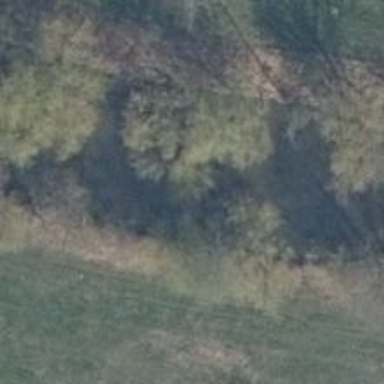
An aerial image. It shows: Row of trees in natural setting.